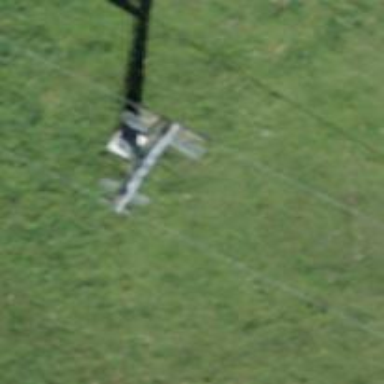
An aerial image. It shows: Chair lift.